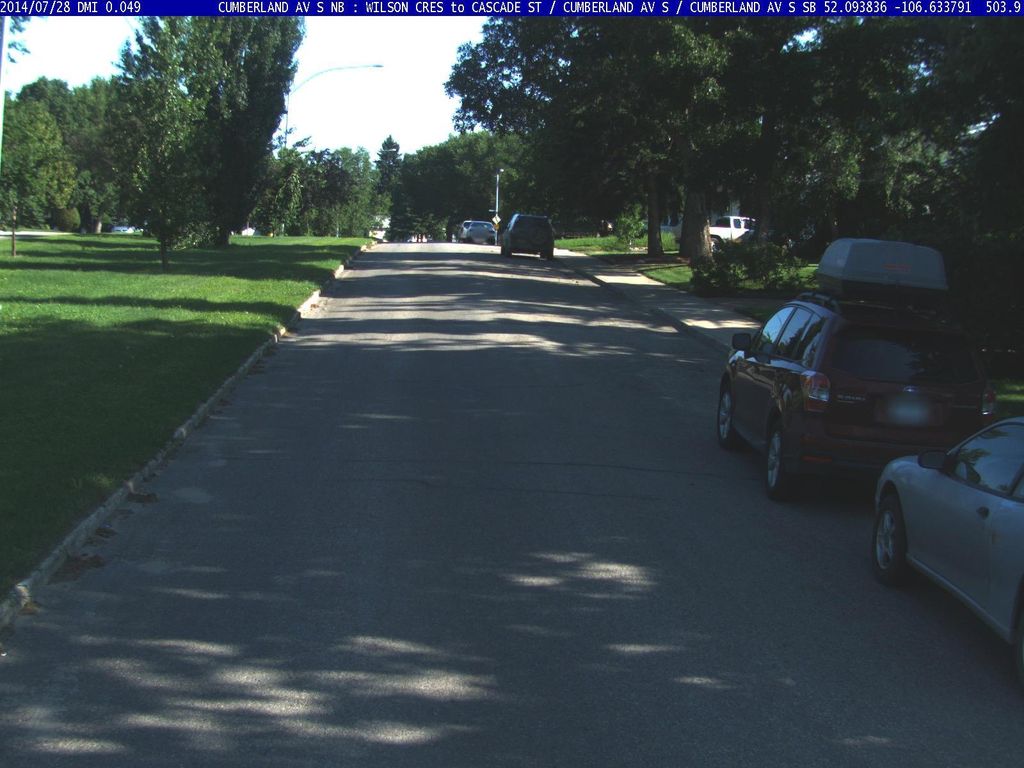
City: saskatoon